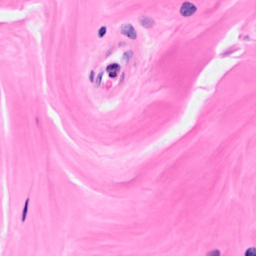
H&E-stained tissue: Breast